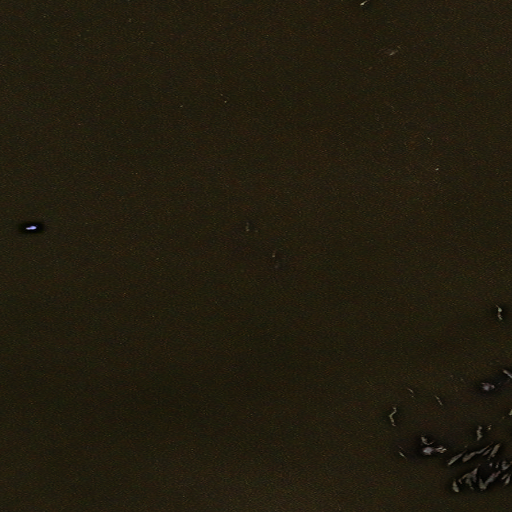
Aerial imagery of bar in Alaska named Kakul Rock containing only unknown